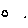
Label: circle